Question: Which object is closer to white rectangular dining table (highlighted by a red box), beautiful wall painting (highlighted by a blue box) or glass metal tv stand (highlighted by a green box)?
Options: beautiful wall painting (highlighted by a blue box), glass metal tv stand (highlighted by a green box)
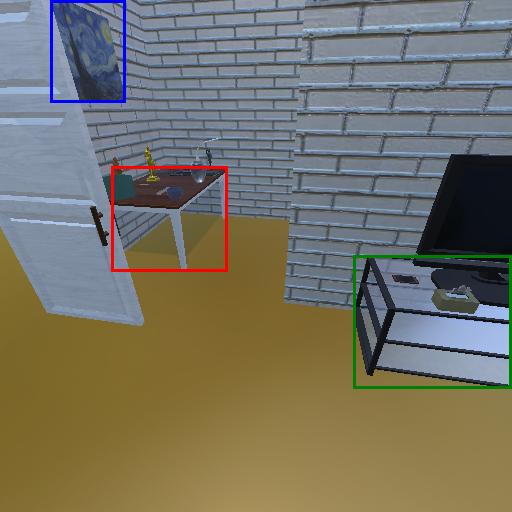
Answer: beautiful wall painting (highlighted by a blue box)